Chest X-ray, AP view. Patient: 14 years old, sex M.
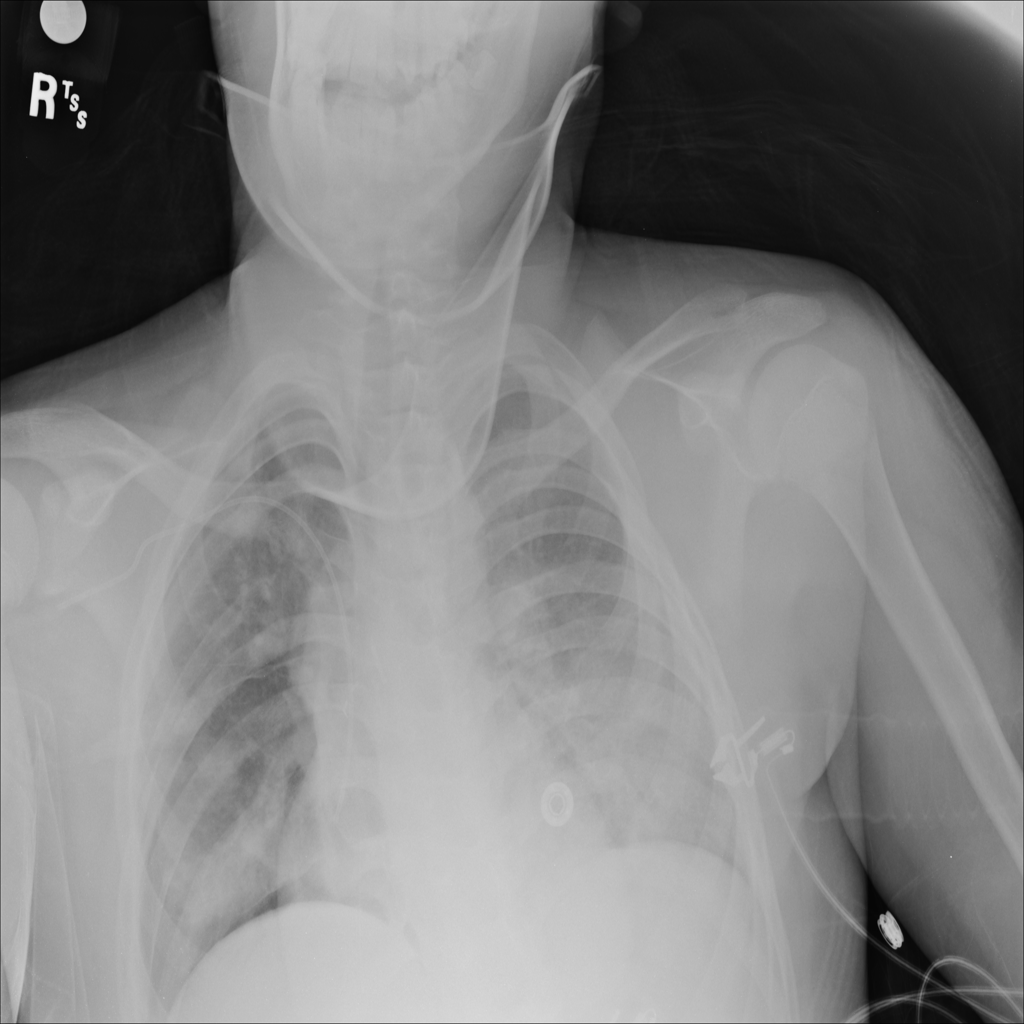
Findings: Pneumothorax